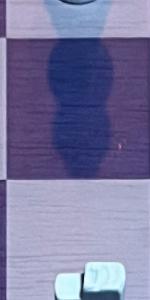
Label: Empty